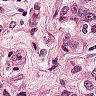
Metastatic tissue present: yes